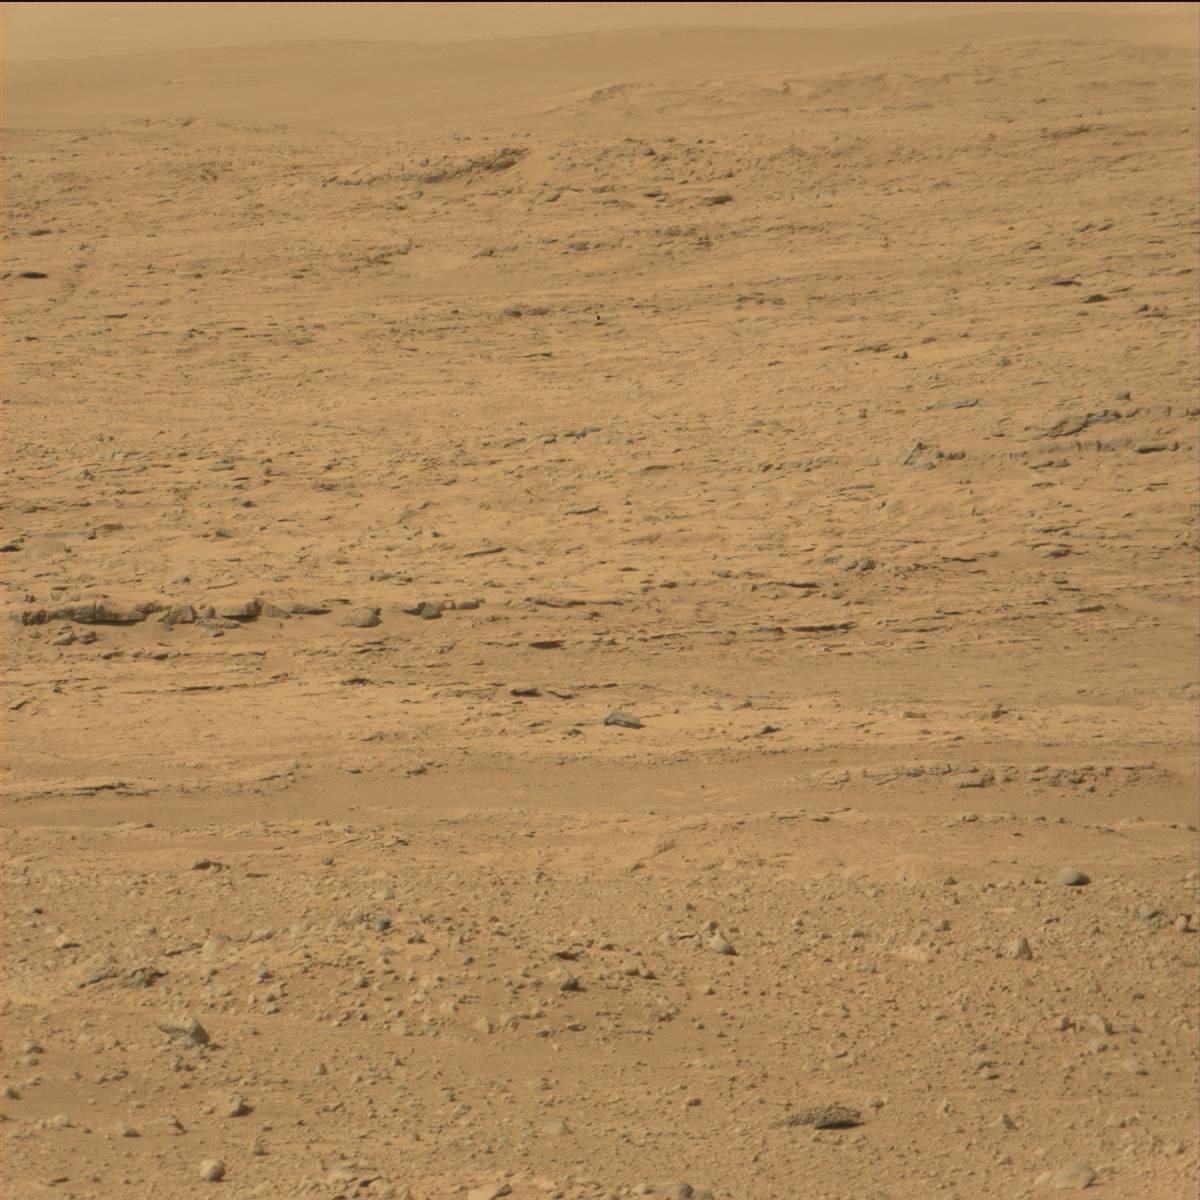
Terrain classes present: Bedrock, Ridge, Rock, Sand / Soil